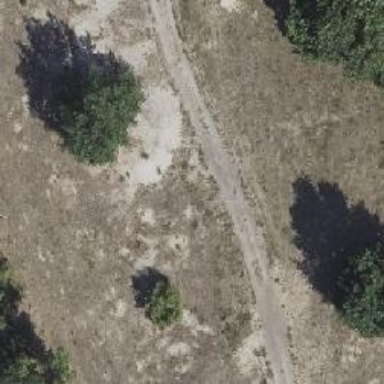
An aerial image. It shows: Sandy path.